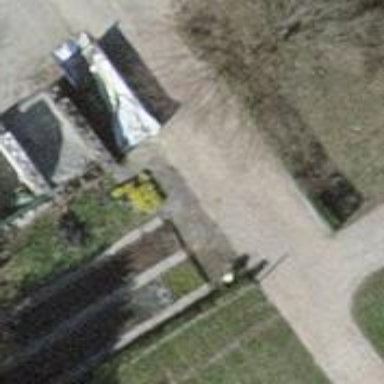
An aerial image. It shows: Gate.